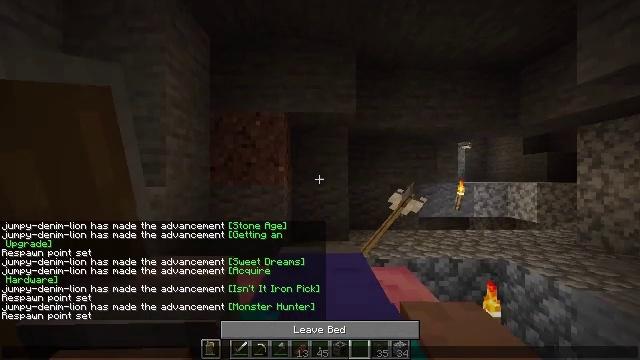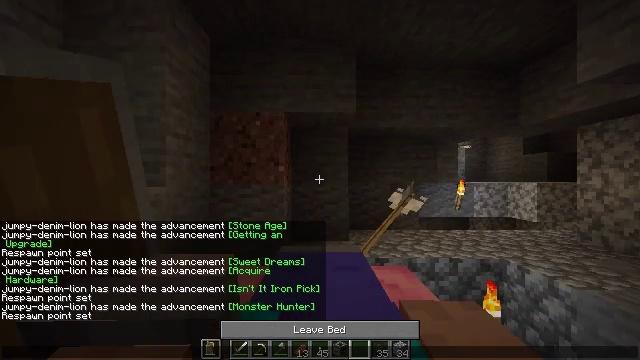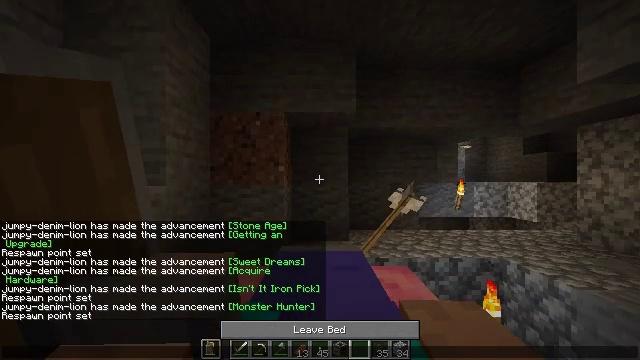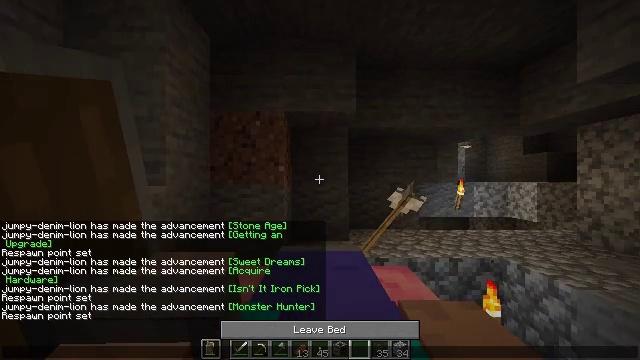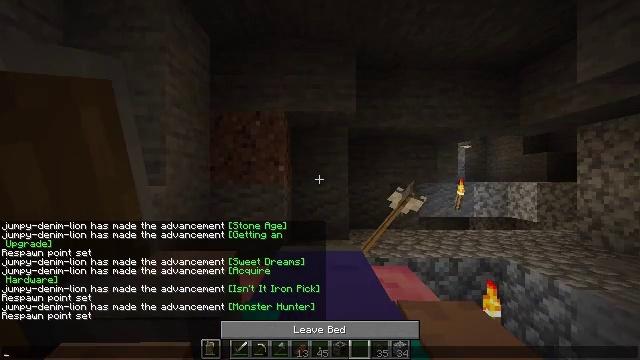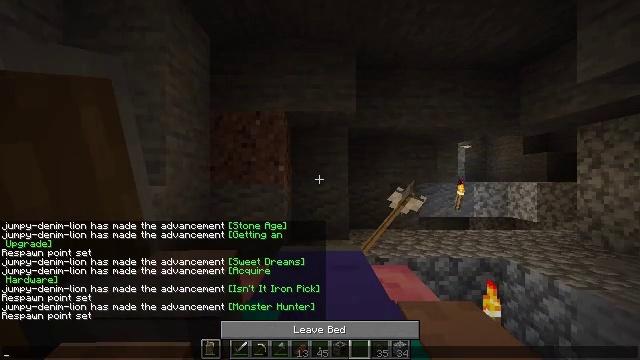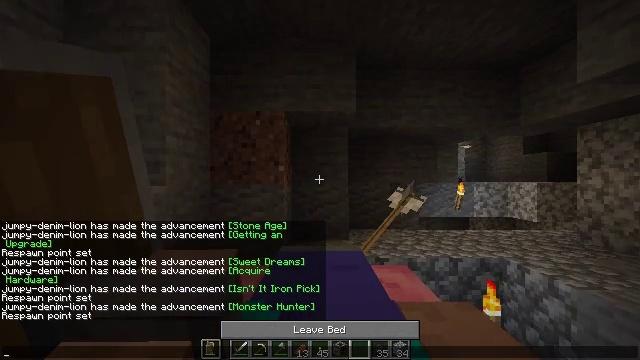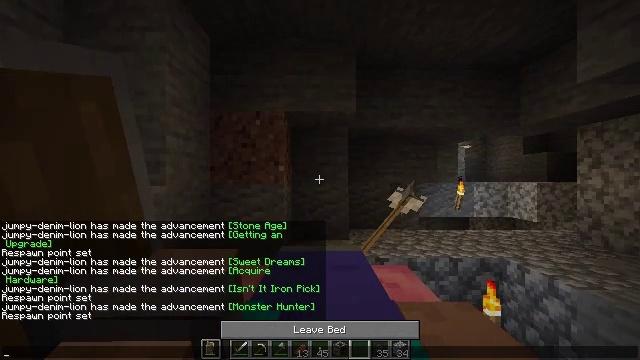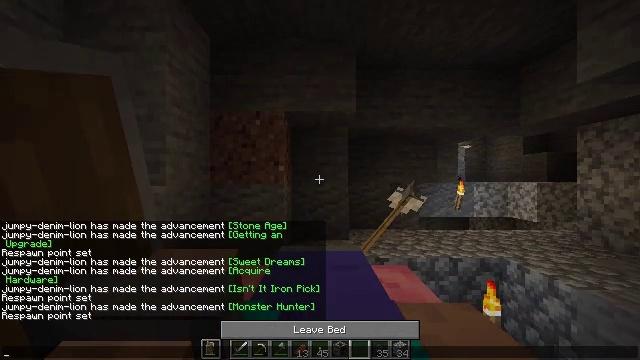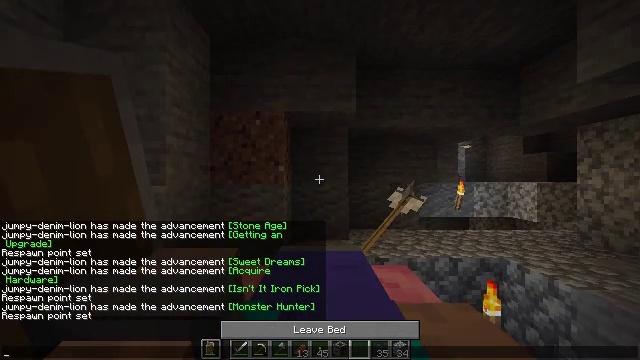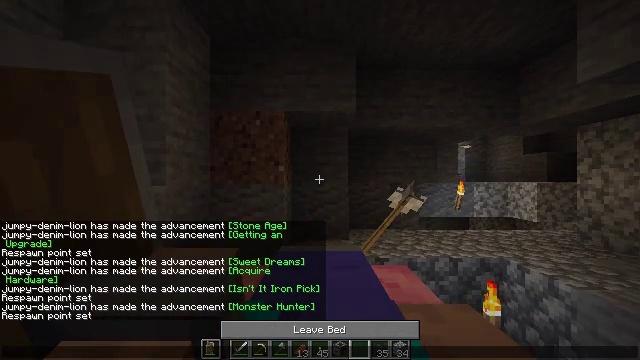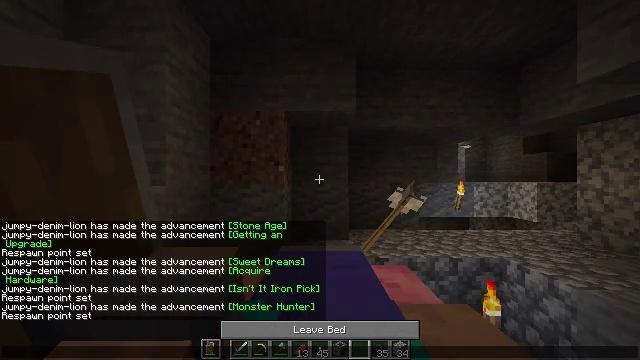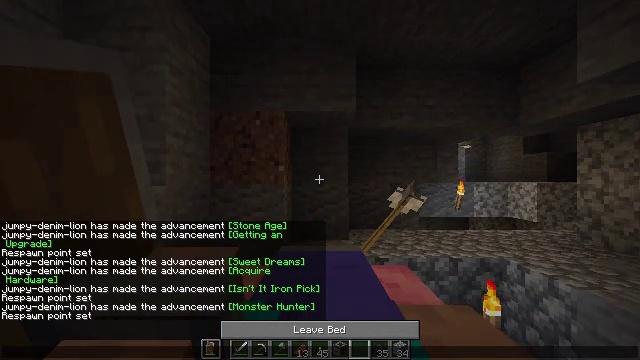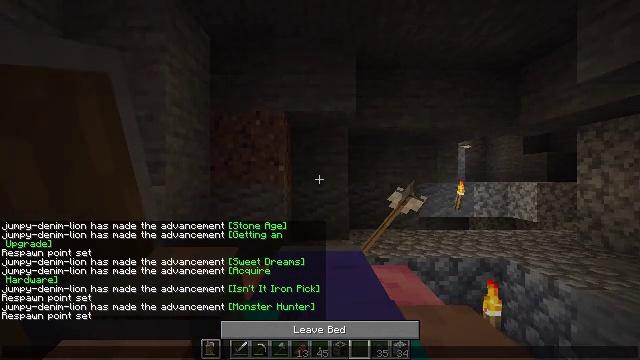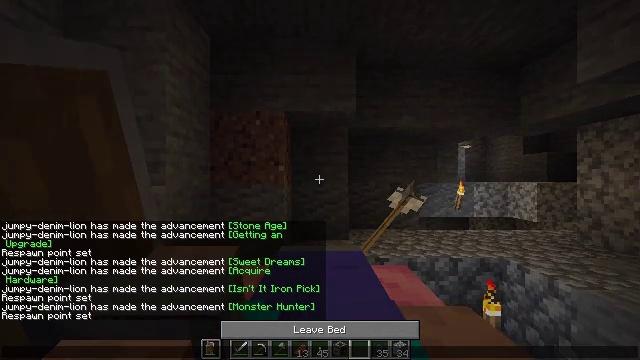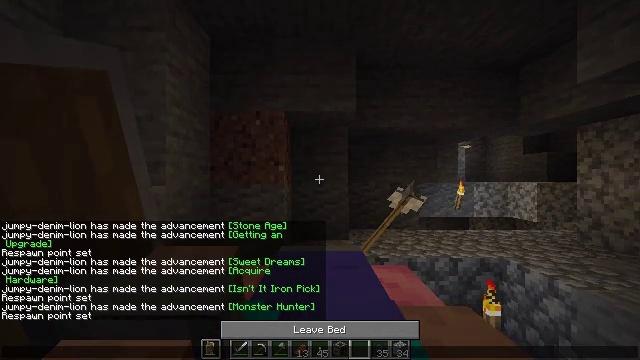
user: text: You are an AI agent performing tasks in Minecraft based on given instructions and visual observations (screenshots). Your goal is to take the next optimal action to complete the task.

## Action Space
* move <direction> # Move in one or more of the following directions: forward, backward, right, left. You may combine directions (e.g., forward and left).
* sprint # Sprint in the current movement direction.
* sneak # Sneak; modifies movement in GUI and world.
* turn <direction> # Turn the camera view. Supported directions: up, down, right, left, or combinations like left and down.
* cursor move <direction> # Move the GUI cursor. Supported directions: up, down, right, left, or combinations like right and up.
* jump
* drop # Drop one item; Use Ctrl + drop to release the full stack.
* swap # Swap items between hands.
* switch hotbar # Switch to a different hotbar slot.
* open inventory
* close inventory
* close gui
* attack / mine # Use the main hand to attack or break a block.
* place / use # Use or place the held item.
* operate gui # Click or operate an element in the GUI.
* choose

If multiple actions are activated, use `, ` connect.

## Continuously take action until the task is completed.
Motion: motion action
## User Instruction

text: Dismantle the pink bed.
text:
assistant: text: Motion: no_op
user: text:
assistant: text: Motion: no_op
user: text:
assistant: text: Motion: no_op
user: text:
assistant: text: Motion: no_op
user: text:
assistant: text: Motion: no_op
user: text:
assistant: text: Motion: no_op
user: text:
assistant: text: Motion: no_op
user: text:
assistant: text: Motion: no_op
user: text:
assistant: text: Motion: no_op
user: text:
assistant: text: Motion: no_op
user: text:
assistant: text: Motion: no_op
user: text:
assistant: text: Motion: no_op
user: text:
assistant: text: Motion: no_op
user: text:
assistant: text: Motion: no_op
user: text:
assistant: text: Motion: no_op
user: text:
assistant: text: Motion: no_op
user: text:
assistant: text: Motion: no_op
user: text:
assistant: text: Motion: no_op
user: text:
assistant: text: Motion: no_op
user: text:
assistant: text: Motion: no_op
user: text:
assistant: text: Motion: no_op
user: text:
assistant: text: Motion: no_op
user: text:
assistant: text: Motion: no_op
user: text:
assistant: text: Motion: no_op
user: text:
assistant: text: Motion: no_op
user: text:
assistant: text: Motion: no_op
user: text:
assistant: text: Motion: no_op
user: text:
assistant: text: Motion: no_op
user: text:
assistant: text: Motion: no_op
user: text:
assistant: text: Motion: no_op